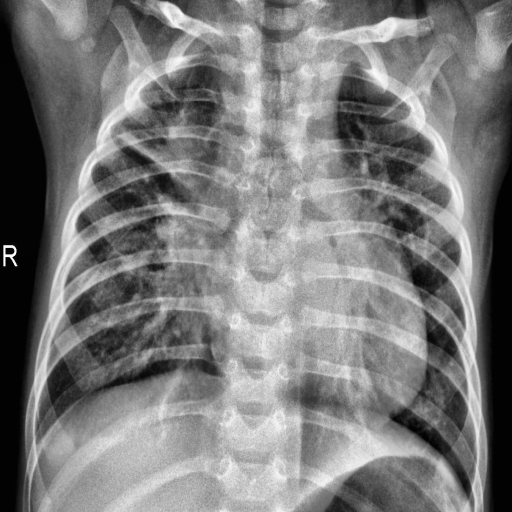
Finding: PNEUMONIA